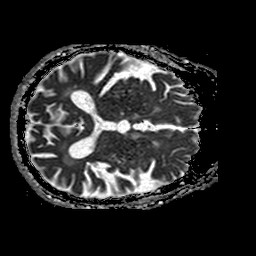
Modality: ADC
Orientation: axial
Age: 88
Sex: male
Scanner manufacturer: philips
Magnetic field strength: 1.5 T
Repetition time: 4.109 s
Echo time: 0.09719 s